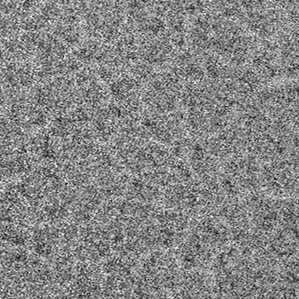
Label: frost